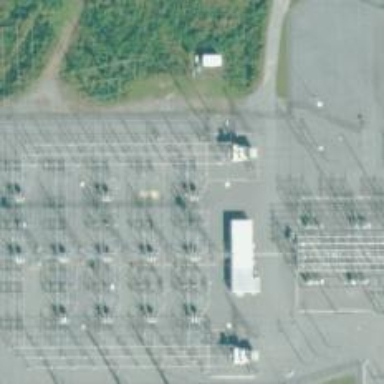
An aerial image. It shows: Switch used for power control.